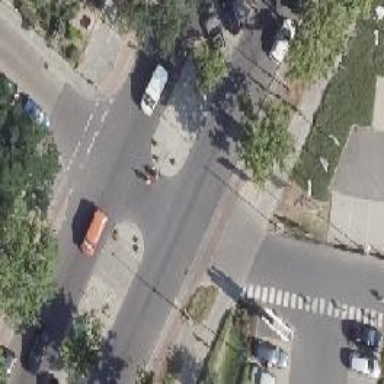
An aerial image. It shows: Footway with crossing that has island.